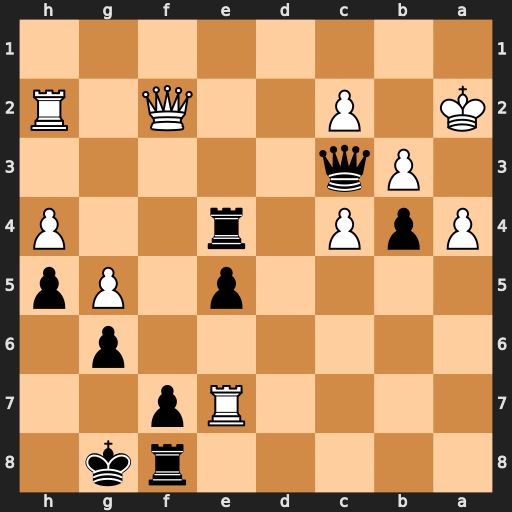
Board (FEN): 5rk1/4Rp2/6p1/4p1Pp/PpP1r2P/1Pq5/K1P2Q1R/8
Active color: b
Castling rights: -
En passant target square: -
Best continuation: Re1 Qxe1 Qxe1